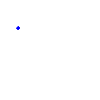
Particle: kaon